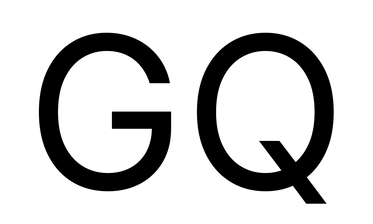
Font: Inter_Regular